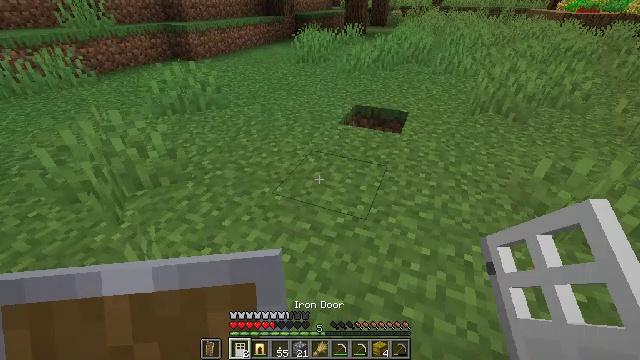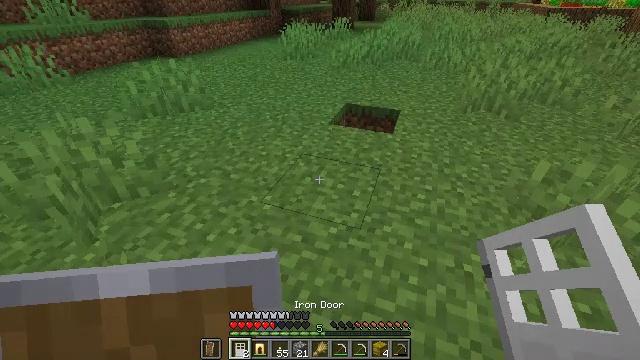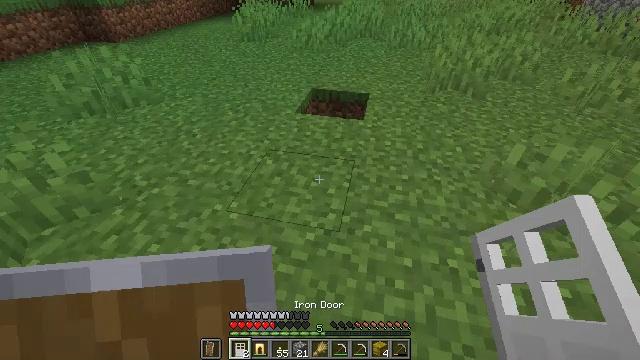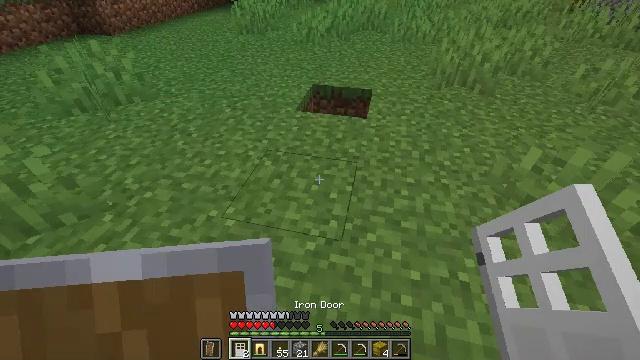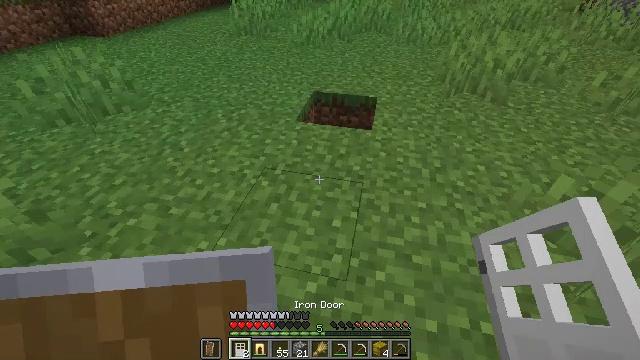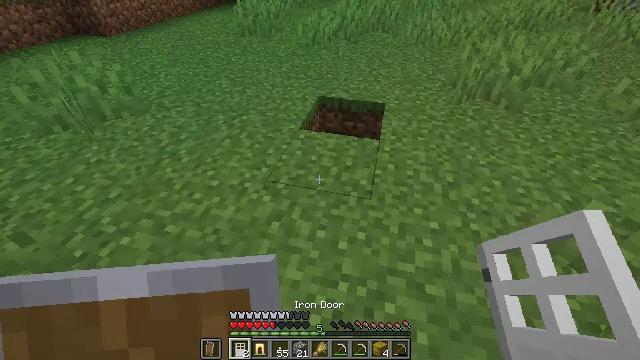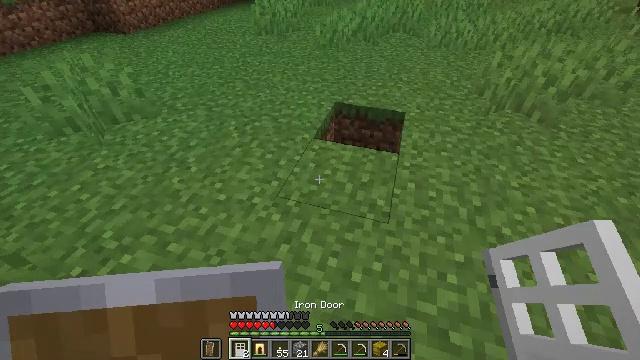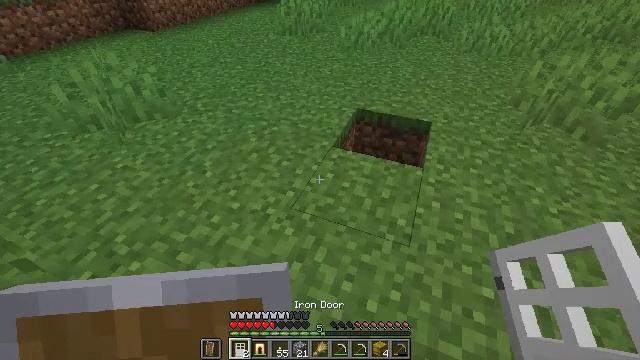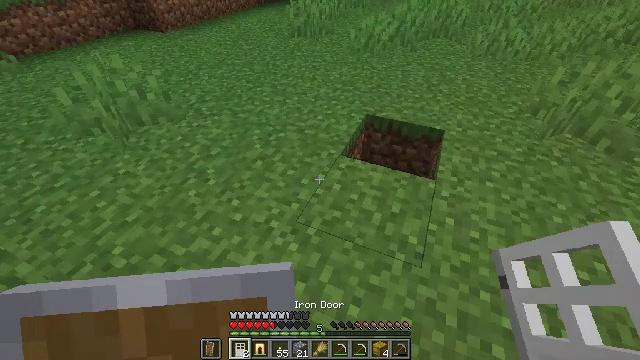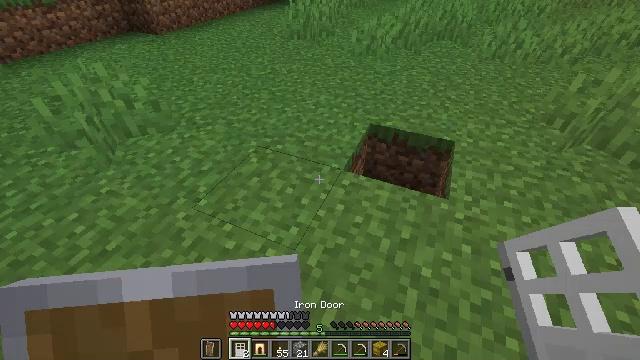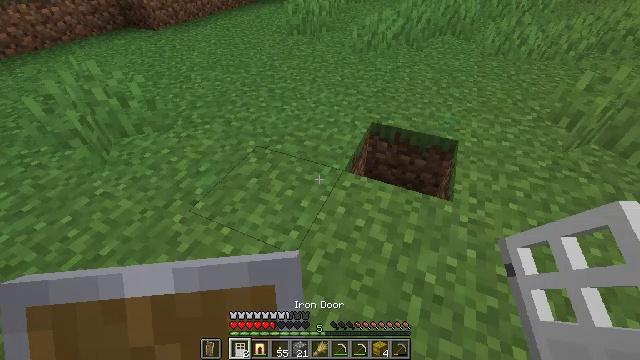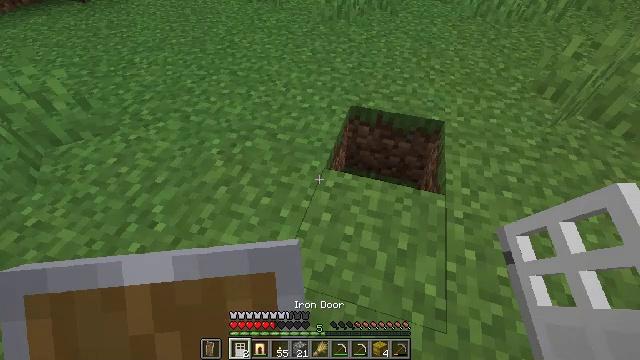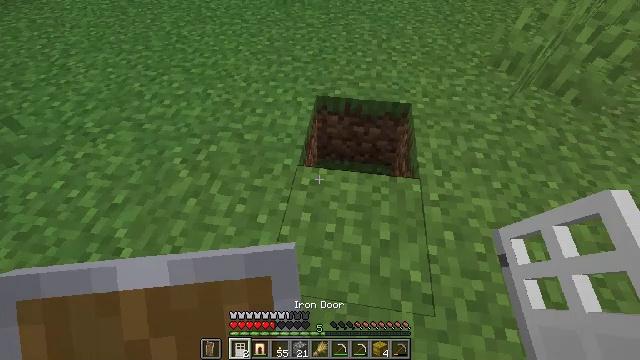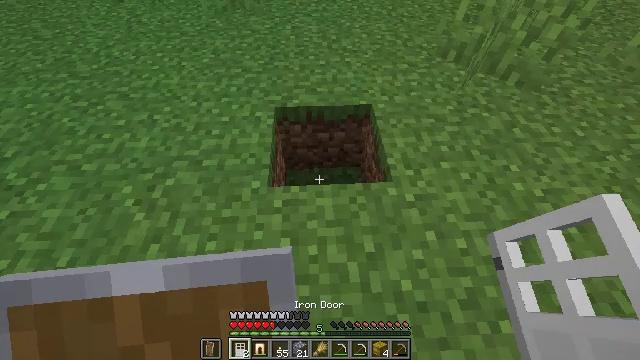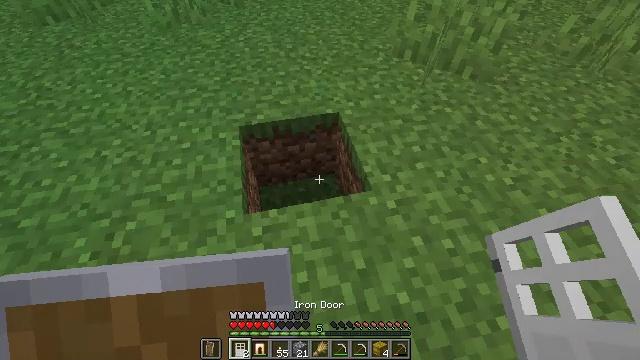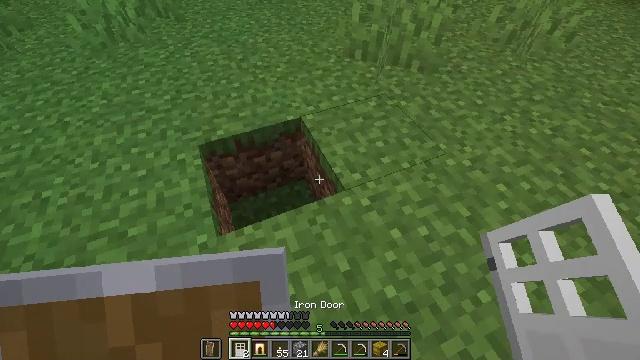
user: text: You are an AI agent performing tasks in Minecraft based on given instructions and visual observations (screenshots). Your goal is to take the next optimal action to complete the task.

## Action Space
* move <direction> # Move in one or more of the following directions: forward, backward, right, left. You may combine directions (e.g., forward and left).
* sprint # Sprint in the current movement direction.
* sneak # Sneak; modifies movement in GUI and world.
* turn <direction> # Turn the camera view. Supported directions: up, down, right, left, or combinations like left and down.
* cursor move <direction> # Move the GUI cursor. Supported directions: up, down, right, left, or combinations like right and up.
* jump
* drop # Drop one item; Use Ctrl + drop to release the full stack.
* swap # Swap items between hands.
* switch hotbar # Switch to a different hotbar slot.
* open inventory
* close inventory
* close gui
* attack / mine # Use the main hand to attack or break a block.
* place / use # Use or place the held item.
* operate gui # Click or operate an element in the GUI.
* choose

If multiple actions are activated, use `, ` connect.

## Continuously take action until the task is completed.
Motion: motion action
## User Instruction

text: Harvest beetroots from the farm.
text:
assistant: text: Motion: move forward, turn right
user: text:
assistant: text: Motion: move forward, turn right and down
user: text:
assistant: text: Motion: move forward, turn down
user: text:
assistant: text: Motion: move forward
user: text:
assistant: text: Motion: move forward, turn left
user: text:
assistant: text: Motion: move forward, turn left
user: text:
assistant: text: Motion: move forward, turn left
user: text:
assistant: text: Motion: move forward, turn left
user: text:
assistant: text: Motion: move forward
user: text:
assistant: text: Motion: move forward
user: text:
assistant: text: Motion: move forward, turn right and down
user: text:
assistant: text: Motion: move forward, turn right and down
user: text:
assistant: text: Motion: turn right
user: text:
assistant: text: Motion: turn right
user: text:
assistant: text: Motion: turn right
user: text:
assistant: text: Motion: turn right
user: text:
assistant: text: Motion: turn right
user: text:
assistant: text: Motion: no_op
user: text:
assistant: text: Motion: no_op
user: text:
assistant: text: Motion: no_op
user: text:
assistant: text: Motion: no_op
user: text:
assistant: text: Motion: turn left
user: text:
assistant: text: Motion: turn left
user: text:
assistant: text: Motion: turn left
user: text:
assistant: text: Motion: no_op
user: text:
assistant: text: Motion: no_op
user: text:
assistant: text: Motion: no_op
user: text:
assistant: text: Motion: no_op
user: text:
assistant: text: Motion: no_op
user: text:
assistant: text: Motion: no_op